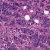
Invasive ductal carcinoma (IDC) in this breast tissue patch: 1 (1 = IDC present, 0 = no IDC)